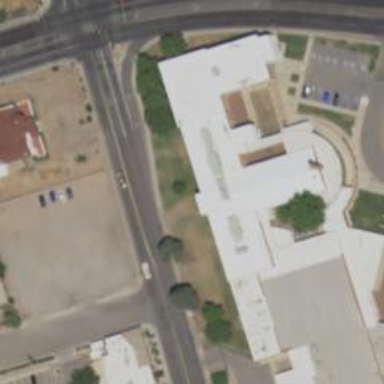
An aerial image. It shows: Courthouse building.